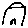
Label: house